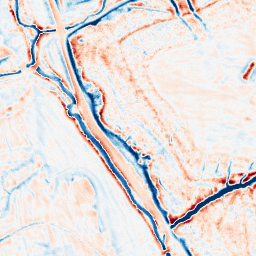
Category: edge_preserving
Decomposition family: bilateral
Decomposition parameters: d: 15
sigma_color: 75
sigma_space: 25
Upsampling method: sinc_hamming
Upsampling parameters: scale: 2
kernel_size: 8
Upsampling scale: 2